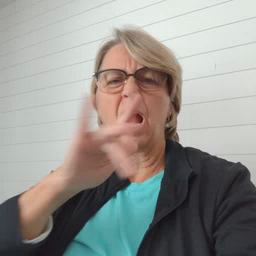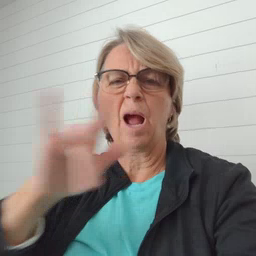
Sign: empty